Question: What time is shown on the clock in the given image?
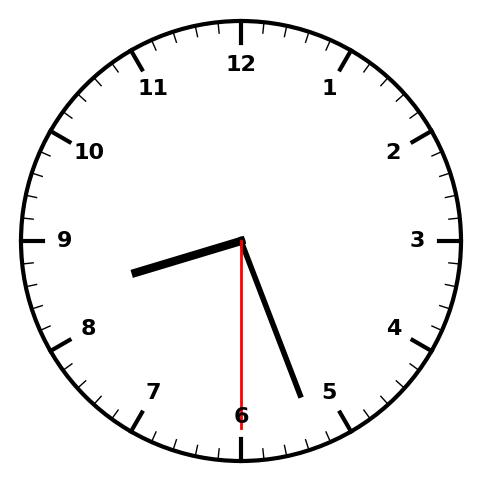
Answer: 08:26:30